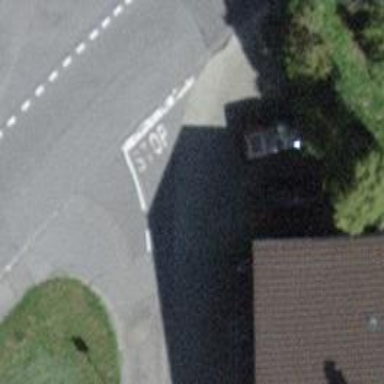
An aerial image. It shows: Stop road.